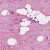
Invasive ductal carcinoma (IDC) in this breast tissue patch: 1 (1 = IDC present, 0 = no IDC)